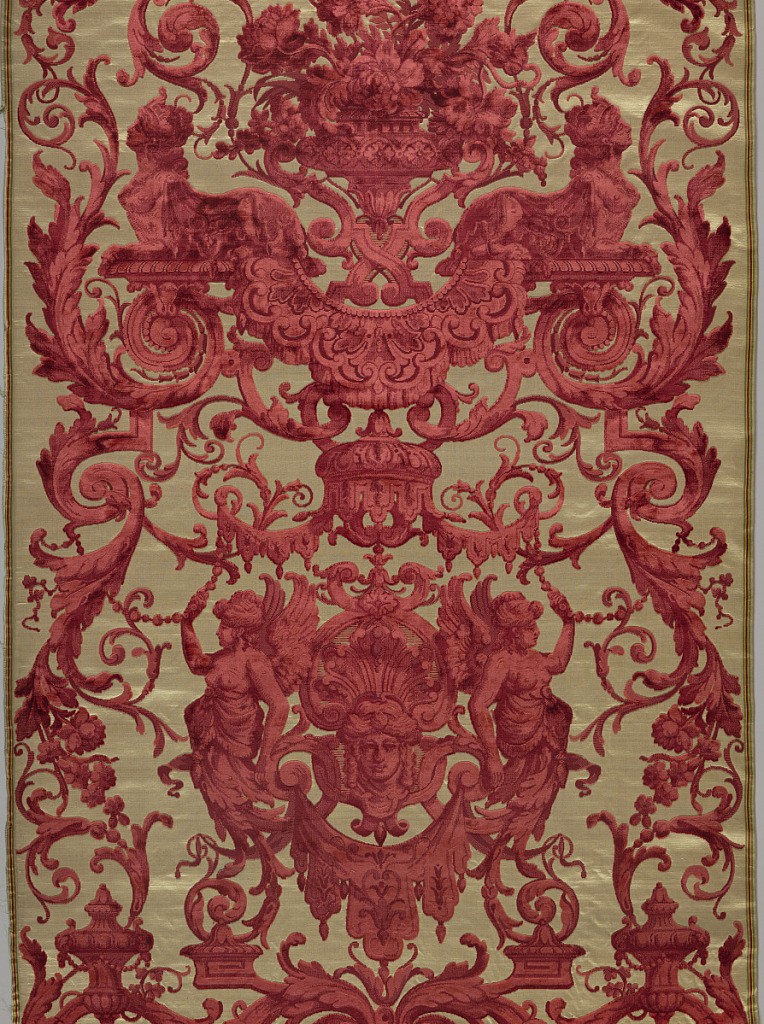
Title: Textile
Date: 1850–1900
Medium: silk Technique: cut and uncut, voided supplementary warp pile (velvet) in a satin foundation
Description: Large-scale symmetrical pattern with a central urn of heavy naturalistic flowers flanked by addorsed couchant sphinxes on an elaborate arabesque support from which fringed loops hang.  An elaborate canopy suspended from this shelters addorsed turbaned caryatids flanking a cartouche. In light and dark crimson shaded to suggest dimensionality.